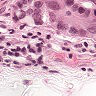
Metastatic tissue present: yes